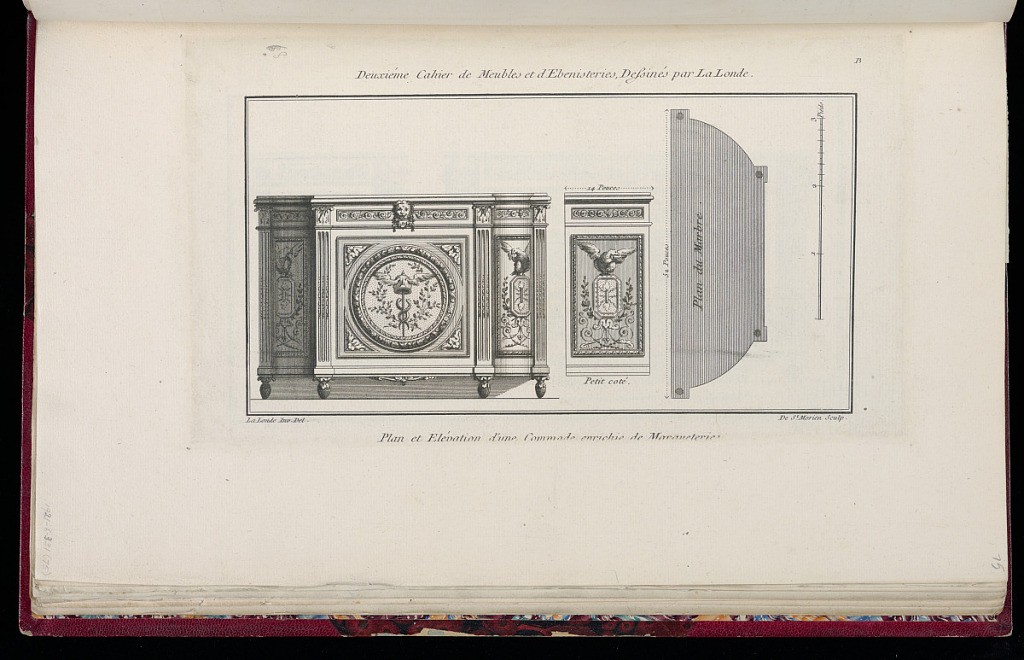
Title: Plan et Elévation d'une Commode enrichie de Marqueteries
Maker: Richard de Lalonde, French, active 1780–96
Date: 1775-1788
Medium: Etching on off-white laid paper
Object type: Print
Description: Plan and elevation for a design for a chest of drawers richly decorated with ornament motifs including a central rondel with winged helmet and caduceus, scrolling acanthus leaves, lion head mascaron, and eagles. The plate is signed and numbered.